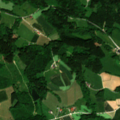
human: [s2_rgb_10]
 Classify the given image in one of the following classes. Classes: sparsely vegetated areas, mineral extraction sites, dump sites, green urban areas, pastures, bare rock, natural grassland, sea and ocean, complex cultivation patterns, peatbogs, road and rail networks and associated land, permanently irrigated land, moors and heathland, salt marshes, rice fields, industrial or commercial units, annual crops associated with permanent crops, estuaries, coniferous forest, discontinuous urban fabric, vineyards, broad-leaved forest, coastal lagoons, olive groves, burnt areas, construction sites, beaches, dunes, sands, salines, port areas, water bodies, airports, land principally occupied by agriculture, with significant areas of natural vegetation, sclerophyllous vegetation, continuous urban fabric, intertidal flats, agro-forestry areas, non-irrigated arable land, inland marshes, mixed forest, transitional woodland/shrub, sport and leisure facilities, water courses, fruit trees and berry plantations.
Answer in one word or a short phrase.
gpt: non-irrigated arable land, complex cultivation patterns, land principally occupied by agriculture, with significant areas of natural vegetation, mixed forest